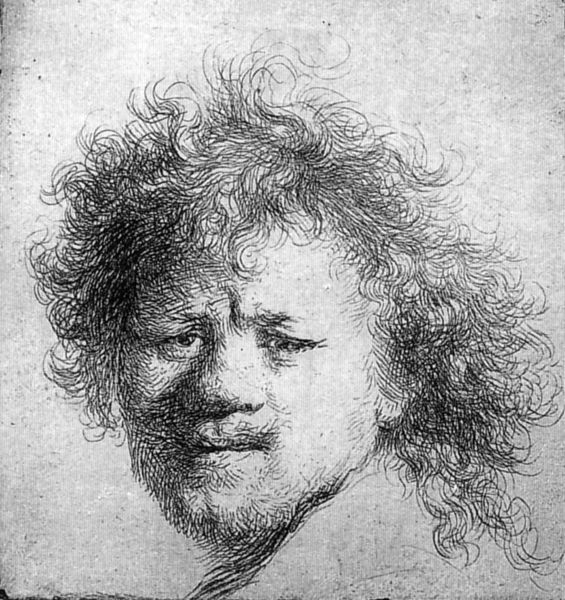
Titel: Selbstbildnis mit losem Haar
Künstler: Harmensz van Rijn Rembrandt
Institution: Amsterdam, Rijksprentenkabinett
Schlagwörter: feder, kopf, mann, weiß, mund, nase, schwarz, skizze, zeichnung, blick, alt, bart, augen, gesicht, rembrandt, bildnis, portrait, porträt, haare, en face, kinn, lippen, locken, traurig, leer, graphik, linien, striche, tusche, druck, radierung, strich, selbstbildnis, graphisch, stift, tinte, runzeln, männlich, kraus, müde, tuschezeichnung, gequält, gezogen, verwirbelt, skizzze, wilde haare, nase knollig